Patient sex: M
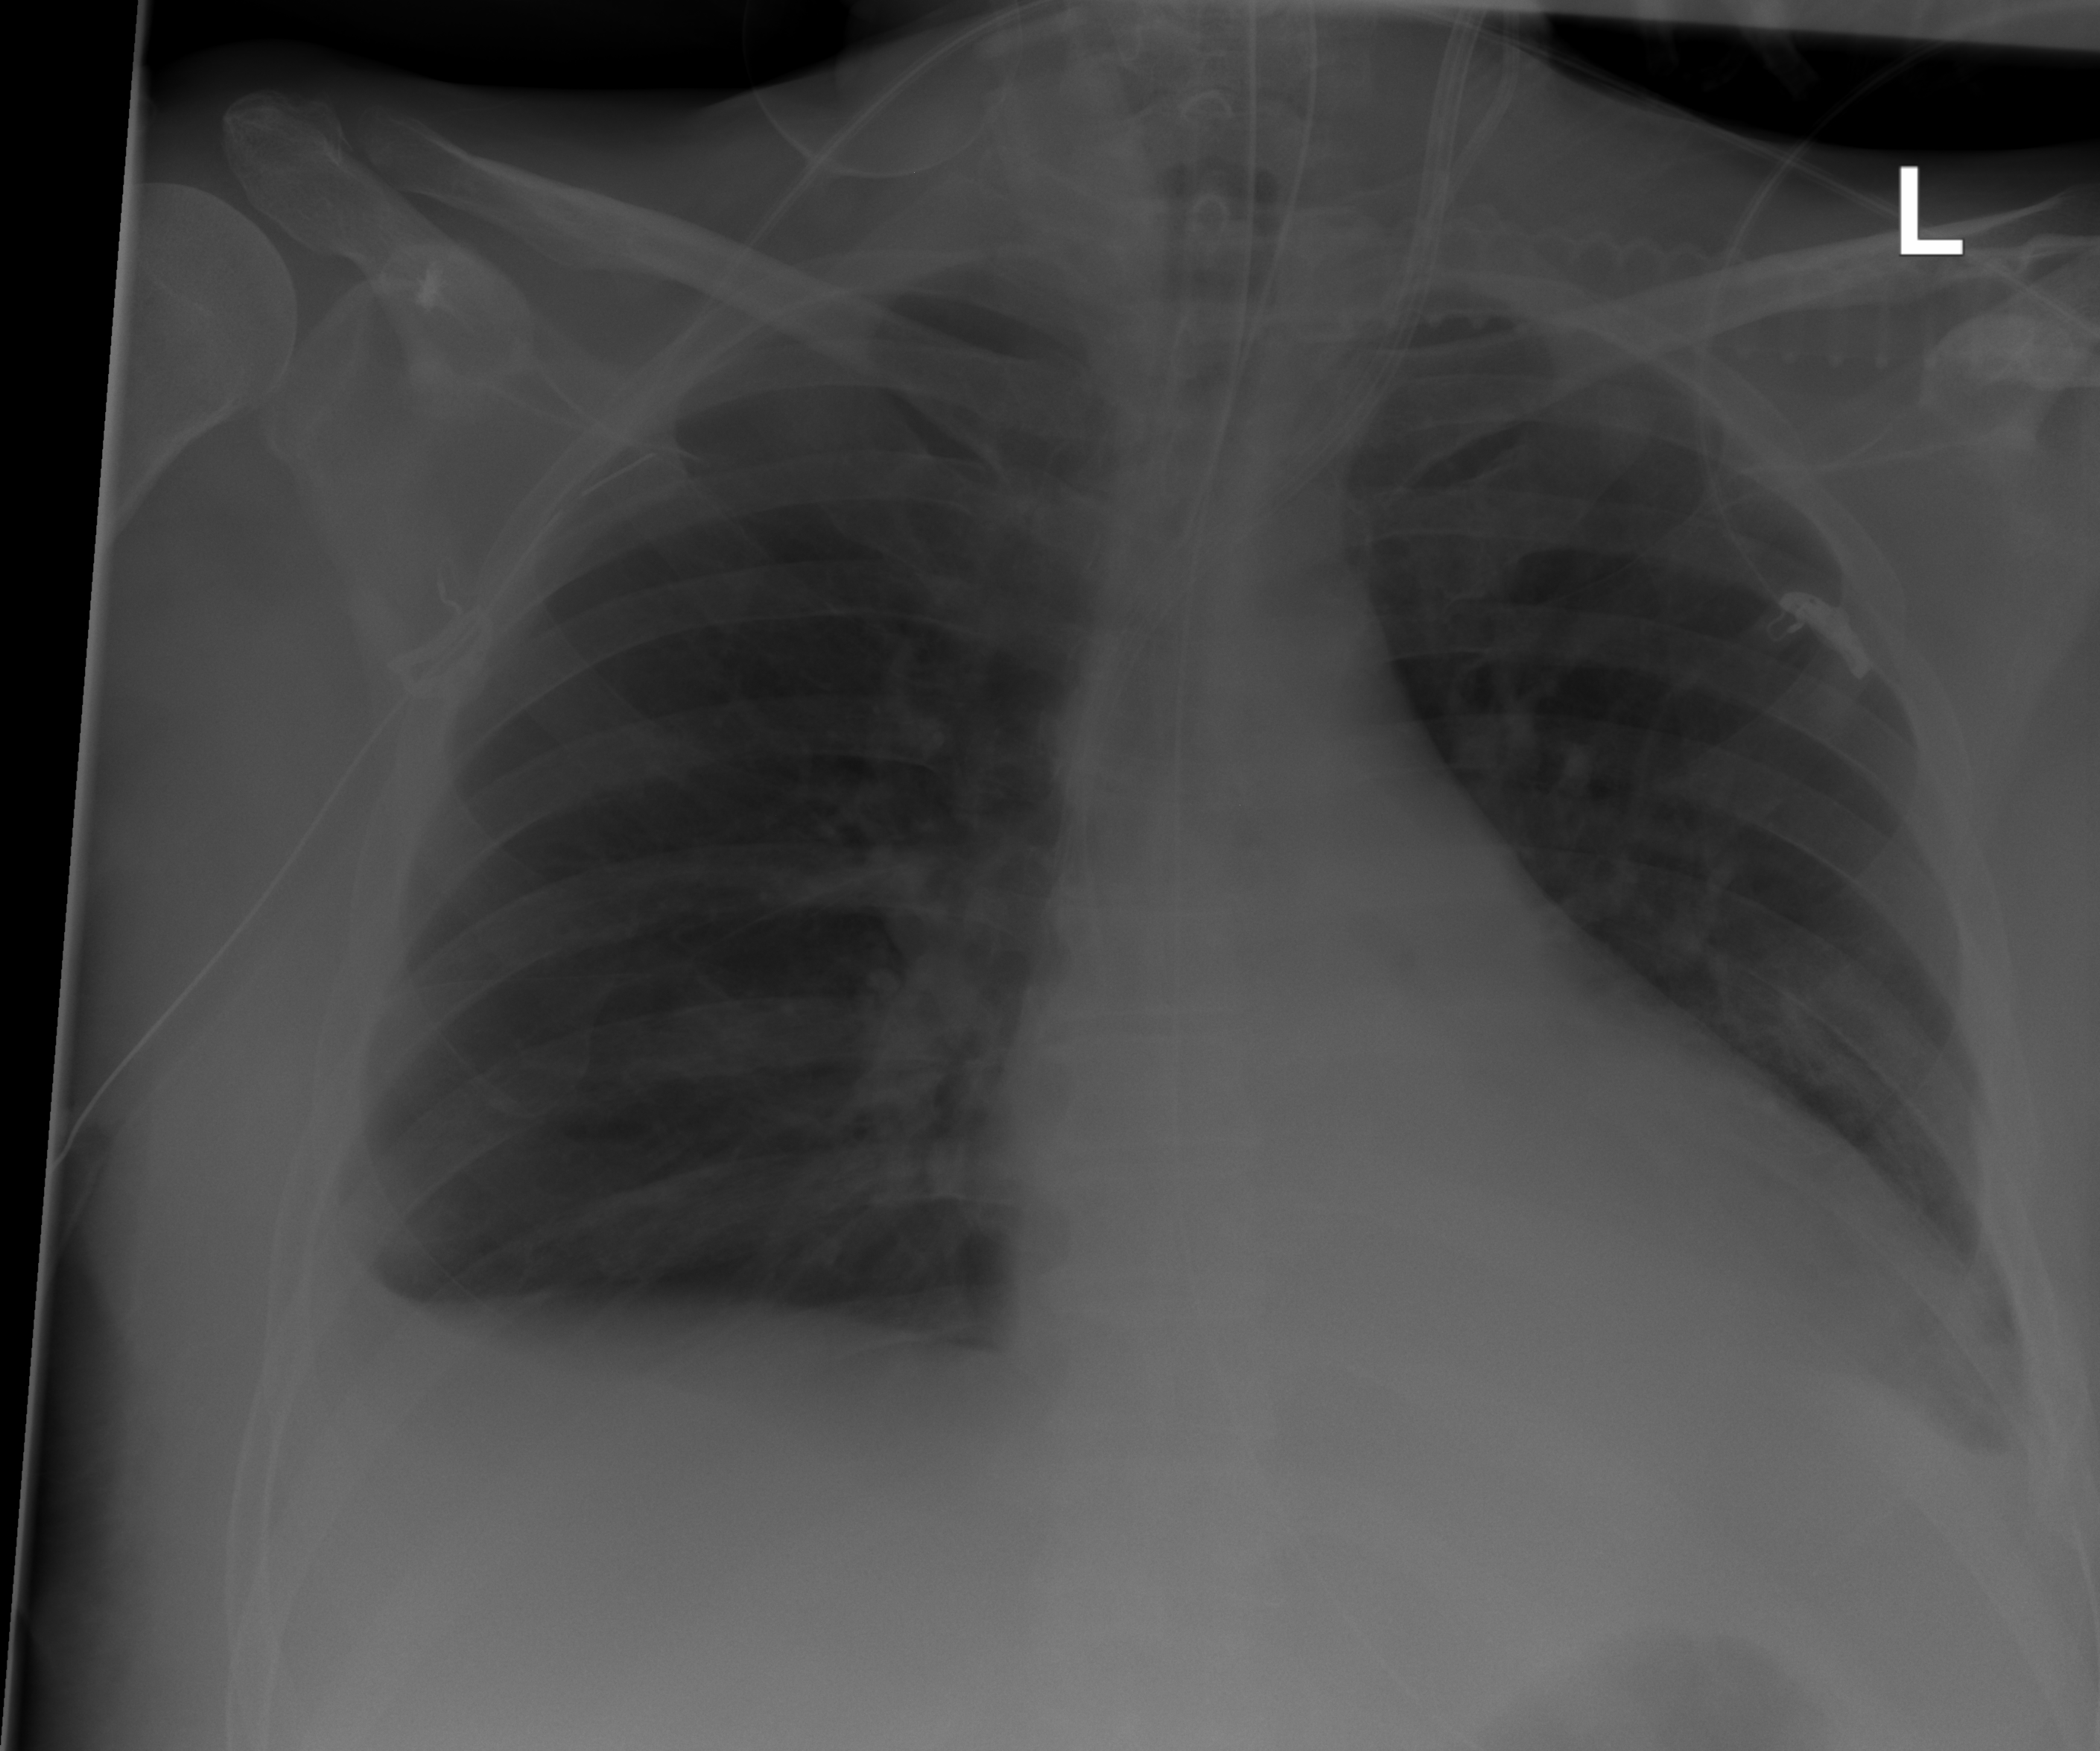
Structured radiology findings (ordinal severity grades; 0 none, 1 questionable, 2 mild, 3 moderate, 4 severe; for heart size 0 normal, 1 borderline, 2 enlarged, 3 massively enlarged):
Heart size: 2
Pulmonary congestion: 0
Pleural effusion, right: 2
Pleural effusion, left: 2
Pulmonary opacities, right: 0
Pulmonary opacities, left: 1
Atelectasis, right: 2
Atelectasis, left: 2